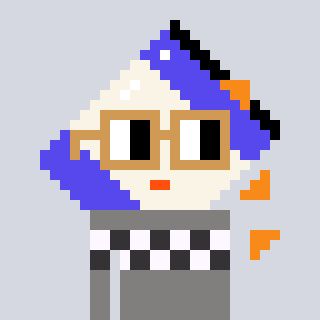
a pixel art character with square brown glasses, a chips-shaped head and a bluegrey-colored body on a cool background